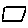
Label: square